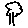
Label: tree